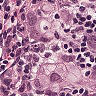
Metastatic tissue present: yes